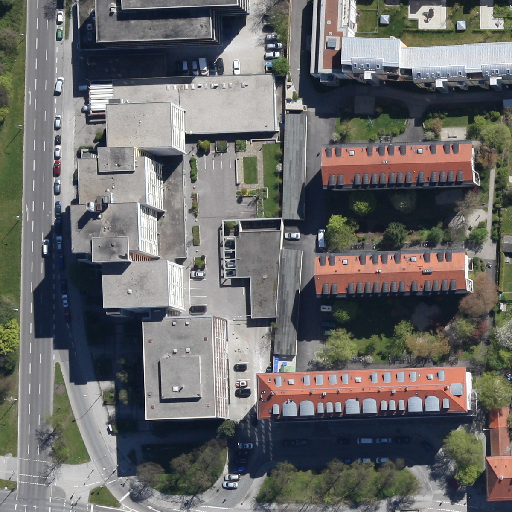
Referring expression: vehicle in the parking area